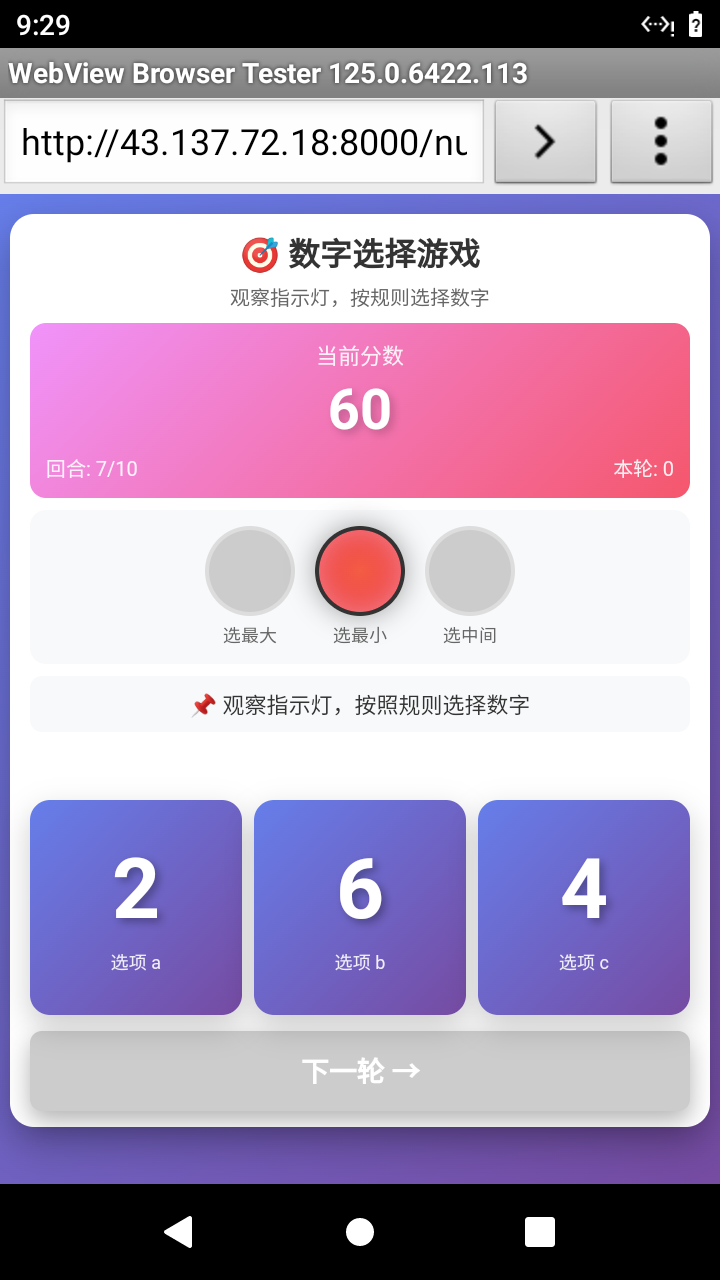

Select the correct number based on the traffic light color.
Answer: 0